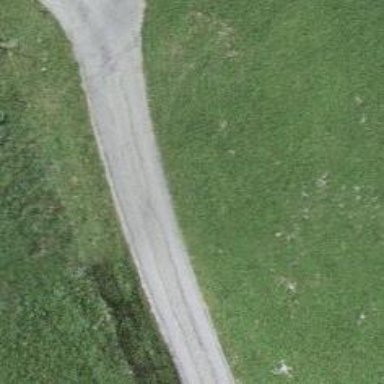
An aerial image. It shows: Well-maintained track road with grade 1 tracktype.